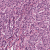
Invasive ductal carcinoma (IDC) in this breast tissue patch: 1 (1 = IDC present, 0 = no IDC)